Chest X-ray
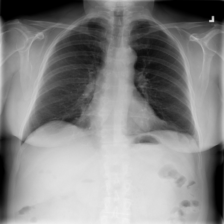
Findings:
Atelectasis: positive
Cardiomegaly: negative
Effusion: negative
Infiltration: positive
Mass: negative
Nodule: negative
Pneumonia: negative
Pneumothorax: negative
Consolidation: negative
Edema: positive
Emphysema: negative
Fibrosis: negative
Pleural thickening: negative
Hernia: negative